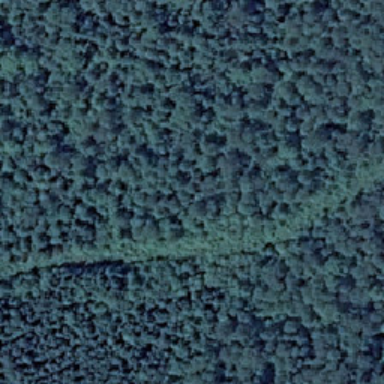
The forest is covered with trees .